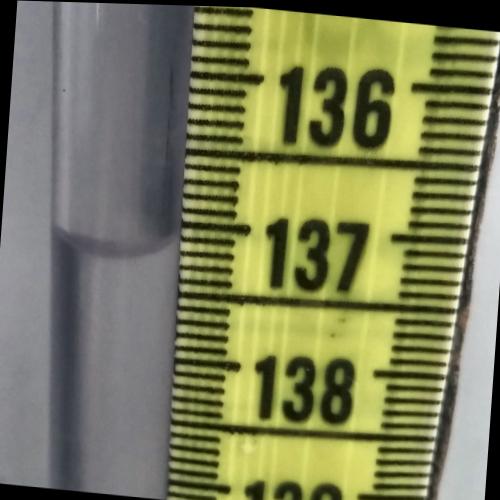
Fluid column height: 137.2 cm